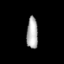
Tissue: lung
Cell type: Endothelial cells
Senescence score: 0.5837
Nuclear area (px): 343
Mean DAPI intensity: 177.128